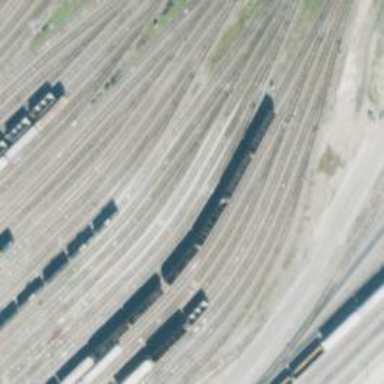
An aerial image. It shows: Railway yard used for servicing trains.